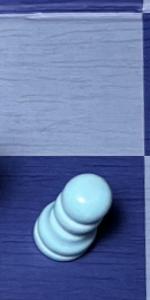
Label: Pawn_White